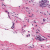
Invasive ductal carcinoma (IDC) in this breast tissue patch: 1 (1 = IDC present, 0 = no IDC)